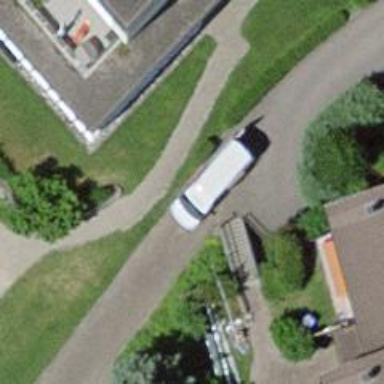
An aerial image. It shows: Set of steps on the road.